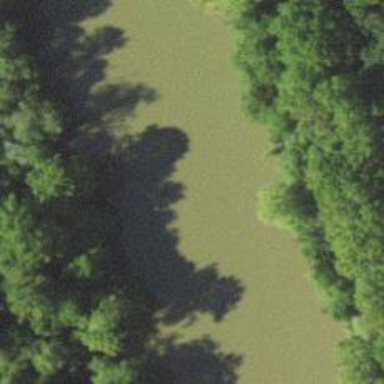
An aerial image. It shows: Beautiful river scene.